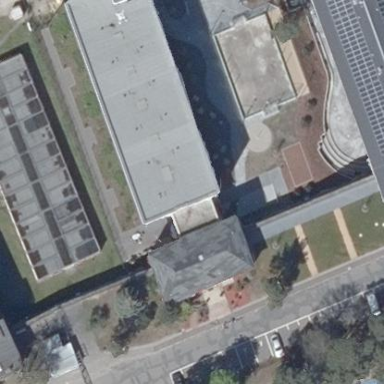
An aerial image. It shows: School building.